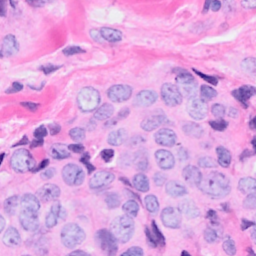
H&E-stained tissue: Breast